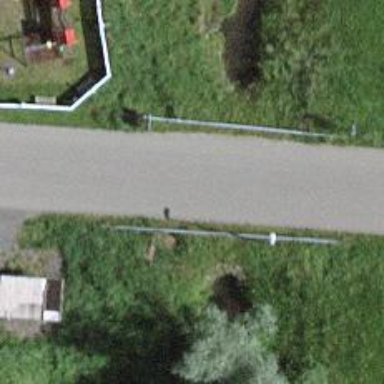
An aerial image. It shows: Unclassified road on asphalt surface with bridge.